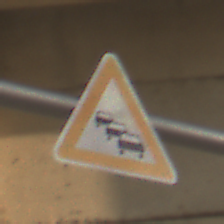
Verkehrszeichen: Stau
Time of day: SunriseSunset
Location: Roofed (Suburban)
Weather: Clear
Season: NotSpecified
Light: Natural